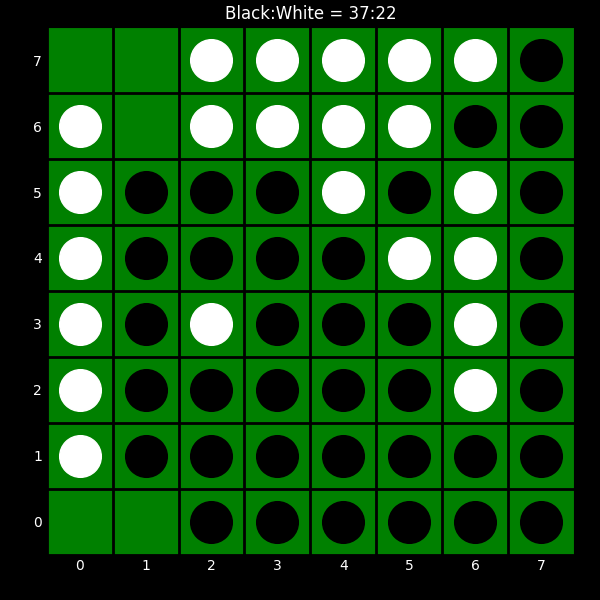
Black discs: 37
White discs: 22